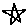
Label: star